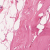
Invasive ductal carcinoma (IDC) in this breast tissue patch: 0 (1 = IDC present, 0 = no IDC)